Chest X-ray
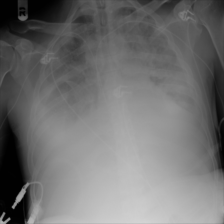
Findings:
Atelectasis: negative
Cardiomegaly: negative
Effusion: negative
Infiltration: negative
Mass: negative
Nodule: negative
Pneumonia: negative
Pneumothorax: negative
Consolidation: negative
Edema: negative
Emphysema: negative
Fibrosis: negative
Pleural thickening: negative
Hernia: negative